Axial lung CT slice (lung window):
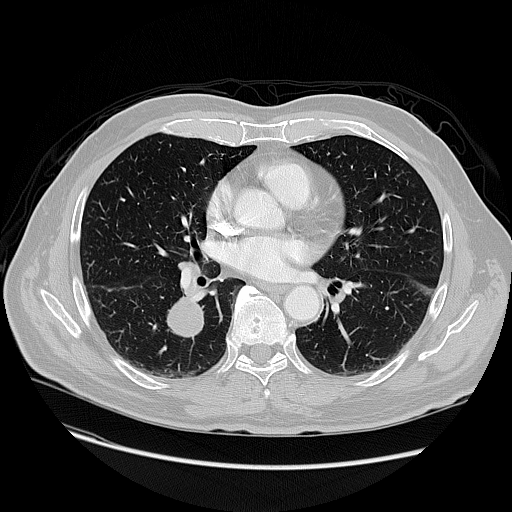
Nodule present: no